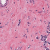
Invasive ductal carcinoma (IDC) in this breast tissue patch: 1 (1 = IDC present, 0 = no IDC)